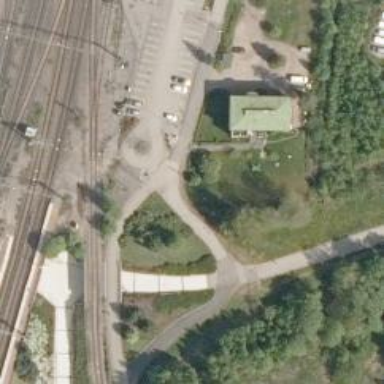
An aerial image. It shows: Asphalt cycleway.